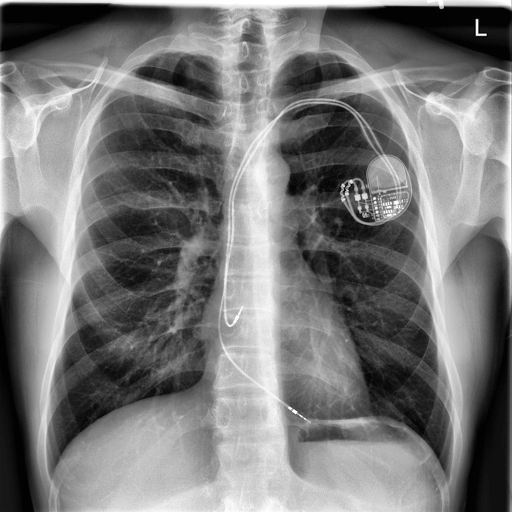
Finding: NORMAL